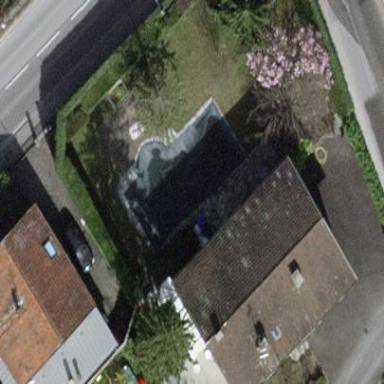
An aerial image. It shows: Swimming pool located in leisure land.